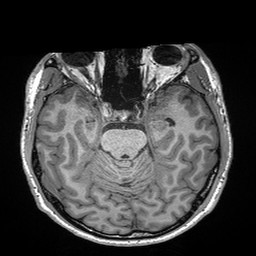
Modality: T1w
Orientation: coronal
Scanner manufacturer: siemens
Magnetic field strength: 3 T
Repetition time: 2.3 s
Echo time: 0.00298 s